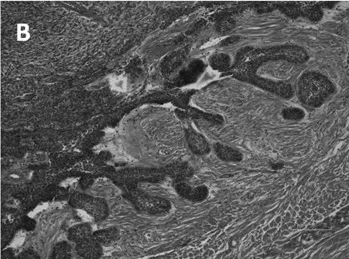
Microscopic examination. (B) In the other area, the tumor cell nest exhibited peripheral palisading of columnar cells, with a vacuolated cytoplasm and reverse-polarized nuclei. These findings resemble those for ameloblastoma.
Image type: pathology (congo_red)